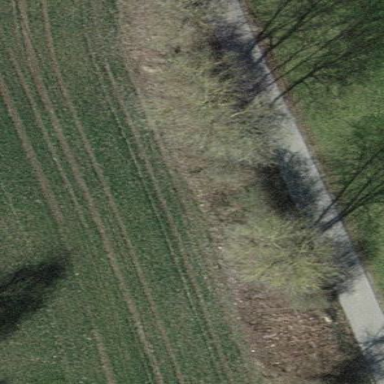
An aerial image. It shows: Hedge acting as barrier.